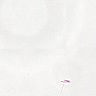
Metastatic tissue present: no